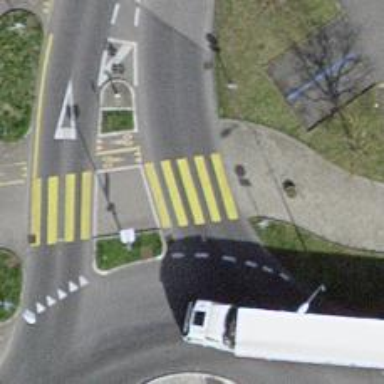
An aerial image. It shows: Footway with asphalt surface and crossing.